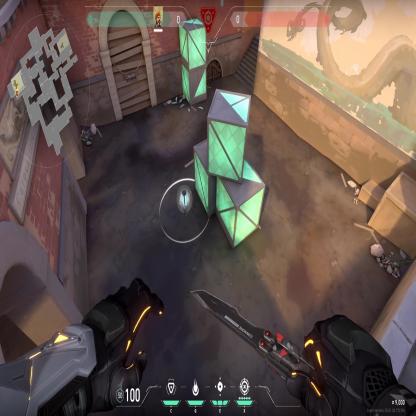
Label: planted spike